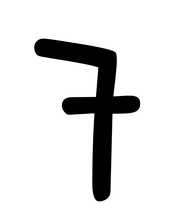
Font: PatrickHand-Regular